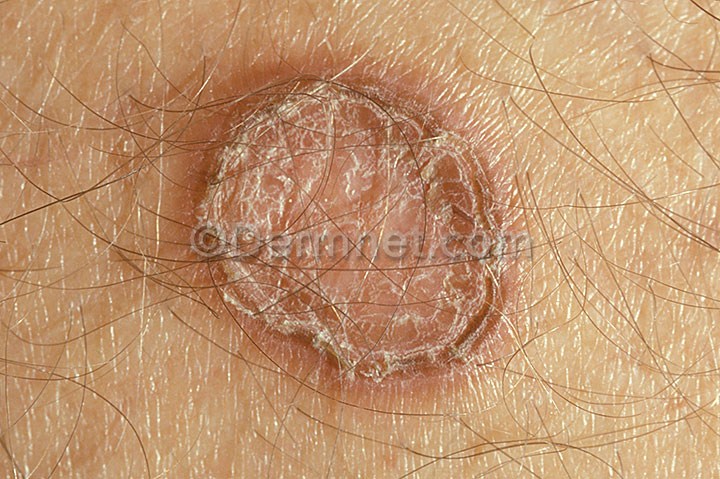
Disease: Seborrheic Keratoses and other Benign Tumors